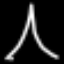
Label: The Eiffel Tower